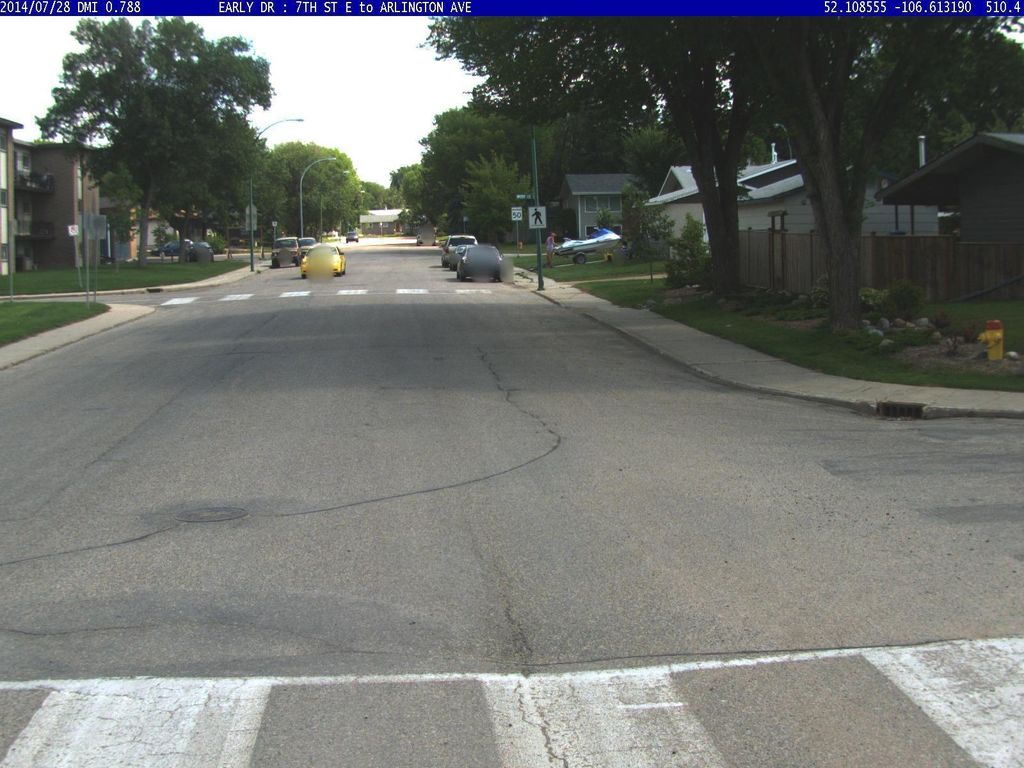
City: saskatoon